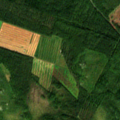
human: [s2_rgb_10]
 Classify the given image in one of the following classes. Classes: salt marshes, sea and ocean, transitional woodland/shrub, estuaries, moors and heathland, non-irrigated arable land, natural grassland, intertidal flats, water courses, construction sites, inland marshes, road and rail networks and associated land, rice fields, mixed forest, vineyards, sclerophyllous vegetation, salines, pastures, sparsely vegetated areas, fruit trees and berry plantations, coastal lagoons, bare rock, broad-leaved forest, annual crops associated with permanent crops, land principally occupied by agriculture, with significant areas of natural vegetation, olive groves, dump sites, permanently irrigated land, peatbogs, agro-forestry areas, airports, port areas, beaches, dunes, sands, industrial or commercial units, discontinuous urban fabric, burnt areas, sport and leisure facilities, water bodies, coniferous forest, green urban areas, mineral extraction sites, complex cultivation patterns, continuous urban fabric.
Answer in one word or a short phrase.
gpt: non-irrigated arable land, coniferous forest, mixed forest, transitional woodland/shrub